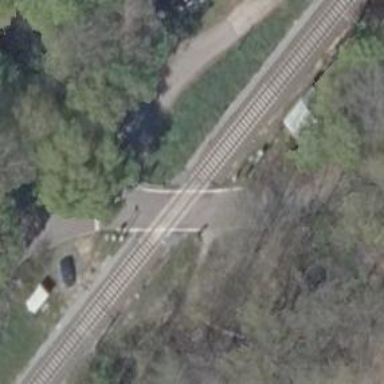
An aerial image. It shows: Level crossing with light signals and saltire markings.